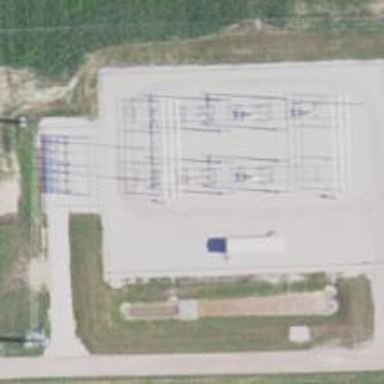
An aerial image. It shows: Power pole.